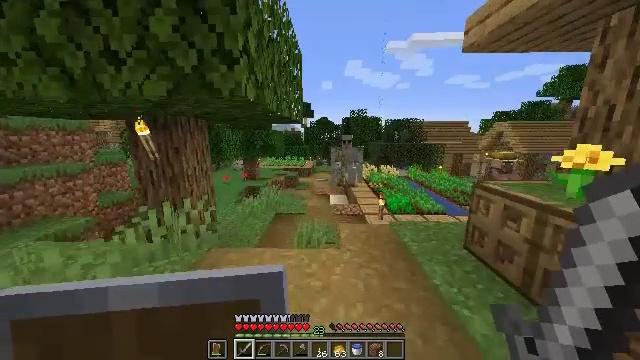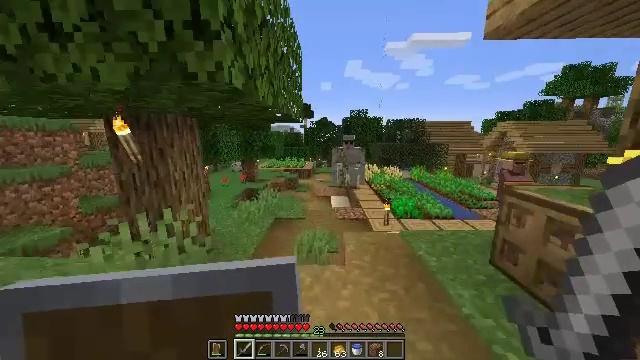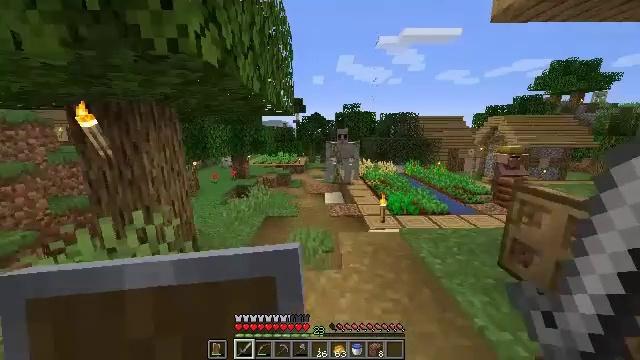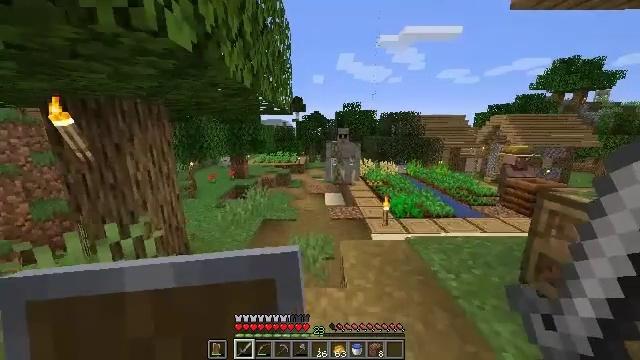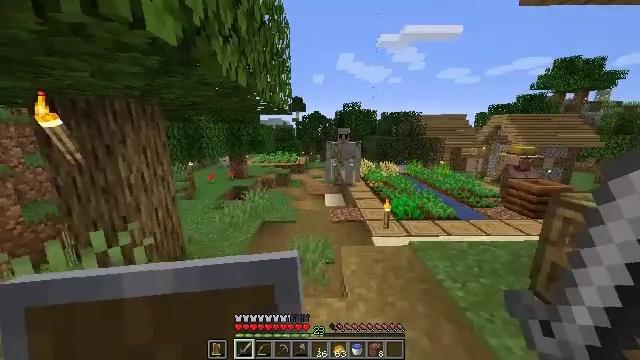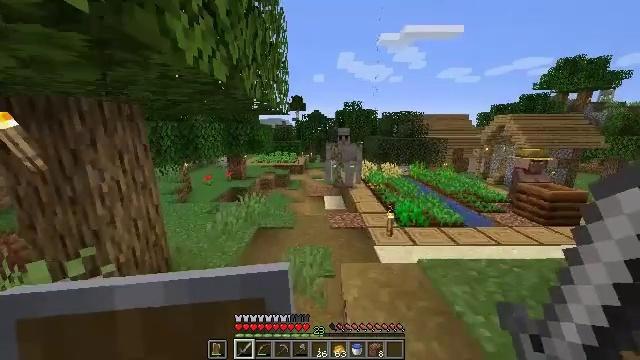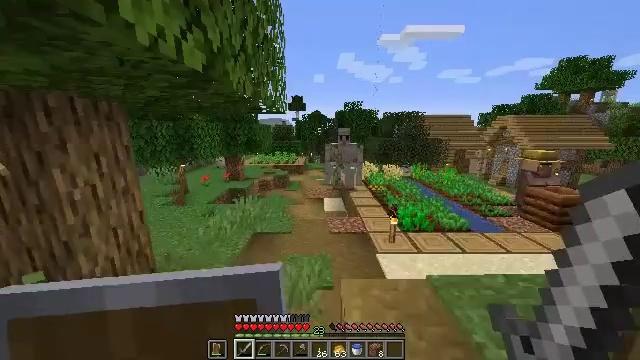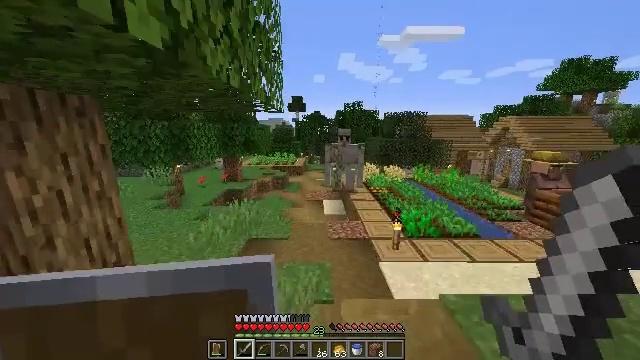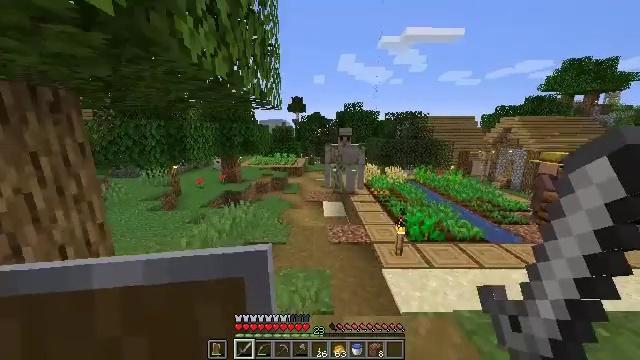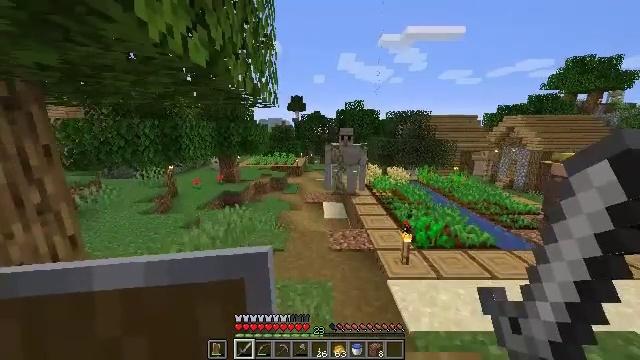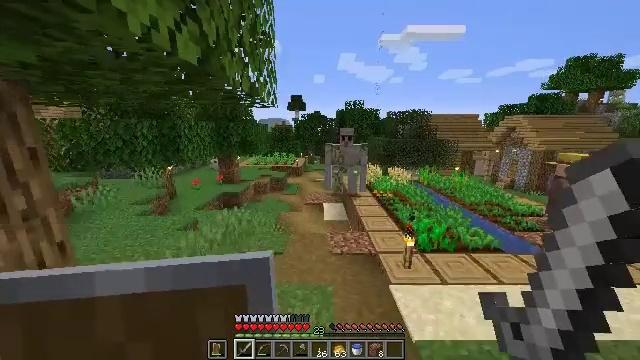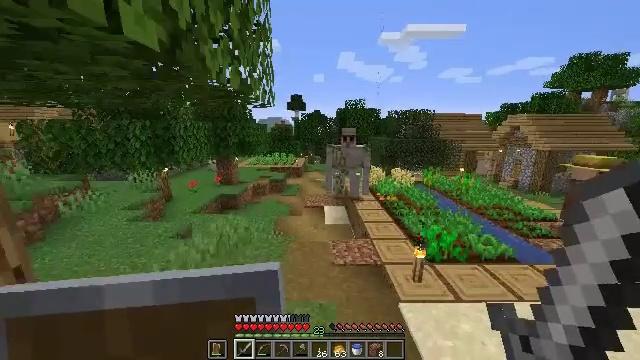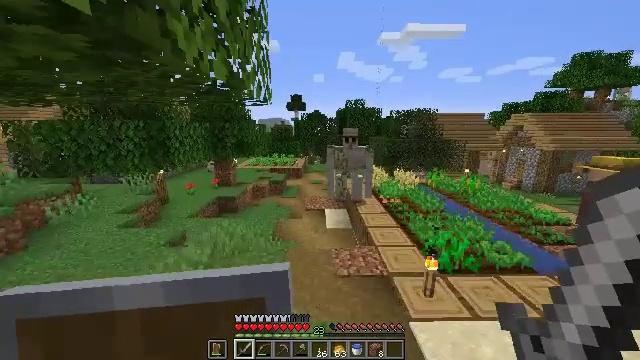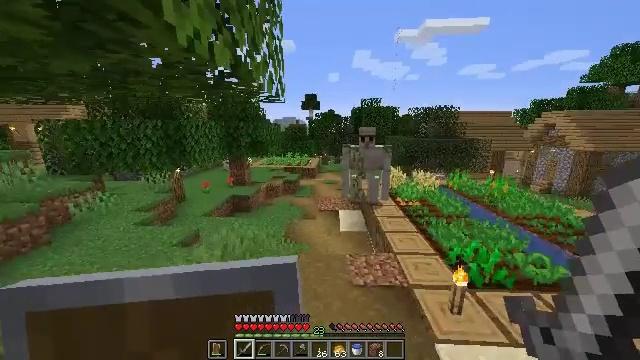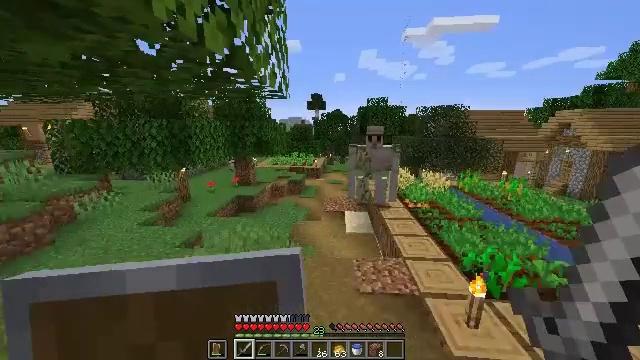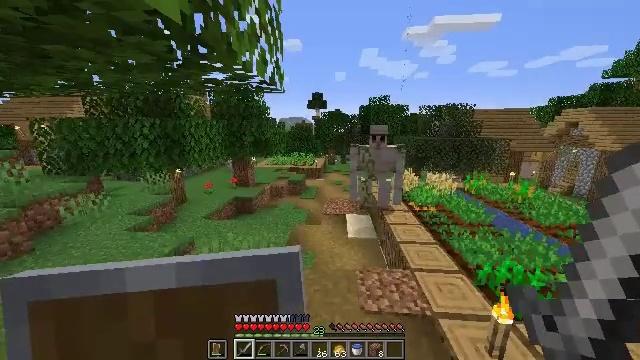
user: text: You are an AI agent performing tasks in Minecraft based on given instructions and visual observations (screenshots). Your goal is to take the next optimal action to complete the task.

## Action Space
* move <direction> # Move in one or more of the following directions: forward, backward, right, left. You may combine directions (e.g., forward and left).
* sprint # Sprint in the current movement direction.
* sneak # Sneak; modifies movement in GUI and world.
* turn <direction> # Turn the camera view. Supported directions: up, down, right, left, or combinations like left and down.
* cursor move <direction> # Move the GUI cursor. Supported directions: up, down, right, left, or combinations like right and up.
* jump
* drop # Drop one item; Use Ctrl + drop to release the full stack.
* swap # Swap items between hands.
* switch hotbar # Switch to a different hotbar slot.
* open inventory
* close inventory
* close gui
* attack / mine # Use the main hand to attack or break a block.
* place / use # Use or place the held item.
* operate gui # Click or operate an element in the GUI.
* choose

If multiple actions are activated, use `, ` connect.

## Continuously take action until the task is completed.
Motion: motion action
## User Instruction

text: Construct a blue bed with blue wool and wooden planks.
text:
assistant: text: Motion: move forward
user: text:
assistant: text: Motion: move forward, turn right and down
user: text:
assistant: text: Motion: move forward
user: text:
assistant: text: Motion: move forward
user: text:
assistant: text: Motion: move forward
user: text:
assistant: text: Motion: move forward
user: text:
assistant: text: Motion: move forward
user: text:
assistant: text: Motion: move forward
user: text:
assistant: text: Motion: move forward
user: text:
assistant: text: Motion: move forward
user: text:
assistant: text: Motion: move forward
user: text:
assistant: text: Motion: move forward
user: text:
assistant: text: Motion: move forward, turn left
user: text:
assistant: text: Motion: move forward, turn left
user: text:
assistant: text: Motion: move forward
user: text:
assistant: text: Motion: move forward
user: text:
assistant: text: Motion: move forward
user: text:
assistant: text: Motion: move forward
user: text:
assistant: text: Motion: move forward
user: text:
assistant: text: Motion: move forward
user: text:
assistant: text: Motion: move forward, turn left
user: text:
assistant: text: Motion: move forward, turn left
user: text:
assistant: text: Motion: move forward, turn left and up
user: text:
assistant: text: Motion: move forward, turn left
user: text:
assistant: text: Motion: move forward
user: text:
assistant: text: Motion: move forward
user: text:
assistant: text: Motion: move forward, turn left
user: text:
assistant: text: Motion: move forward, turn left
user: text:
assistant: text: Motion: move forward
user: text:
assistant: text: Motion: move forward